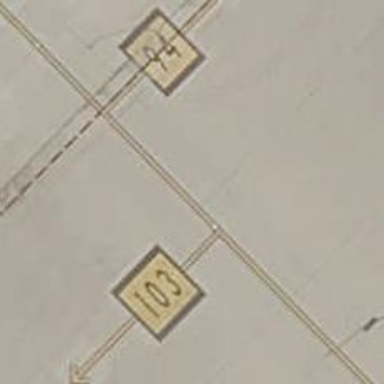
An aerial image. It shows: Image of taxiway at airport.